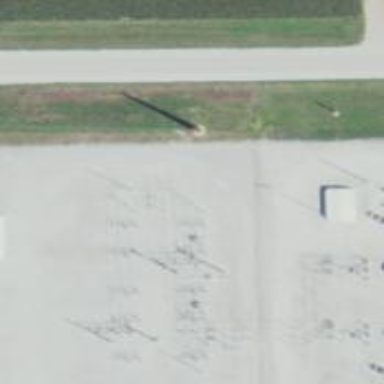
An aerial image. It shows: Power tower.